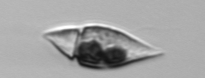
Label: Amphidinium